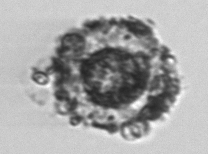
Label: unknown2